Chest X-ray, PA view. Patient: 59 years old, sex M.
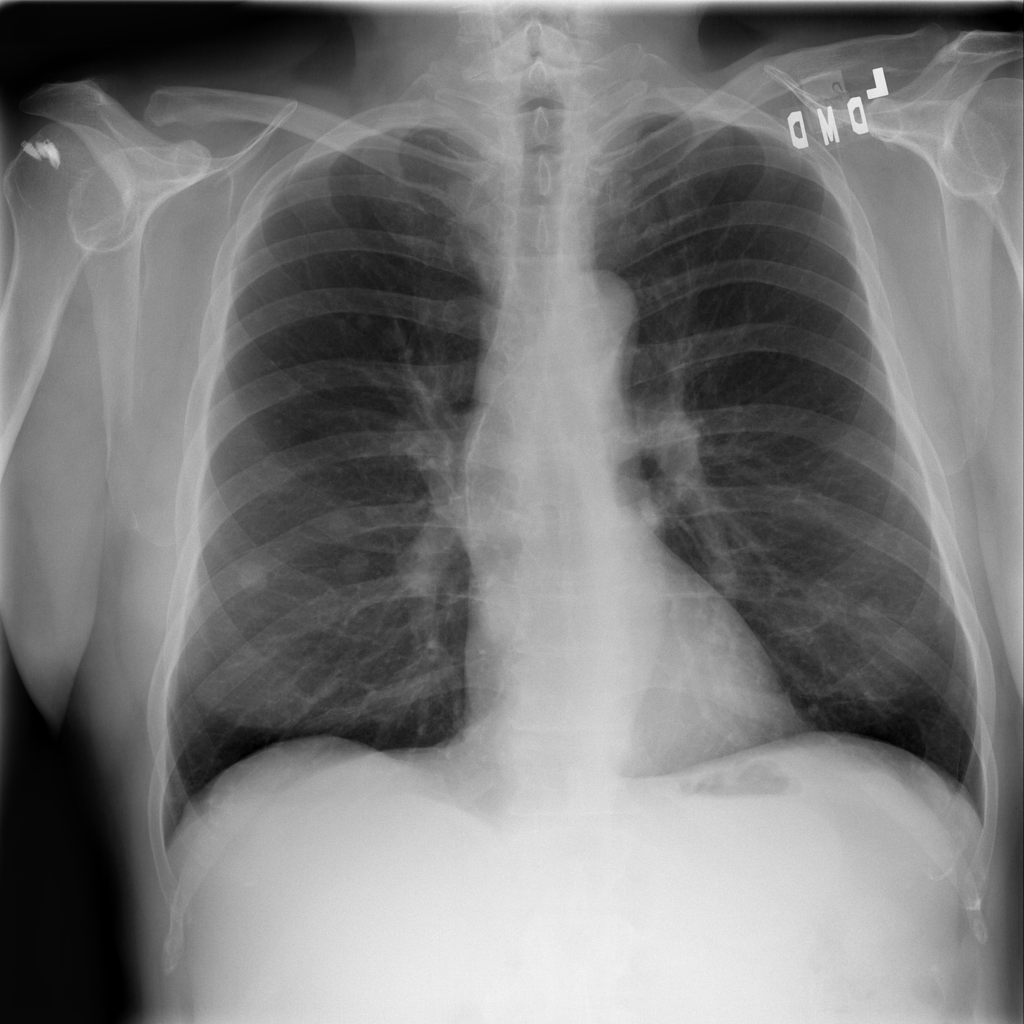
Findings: Mass